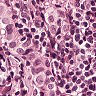
Metastatic tissue present: yes